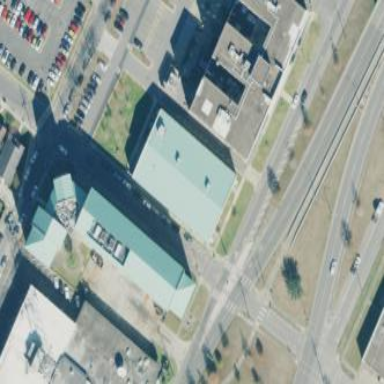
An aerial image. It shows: University building with nearby fitness centre.